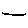
Label: line